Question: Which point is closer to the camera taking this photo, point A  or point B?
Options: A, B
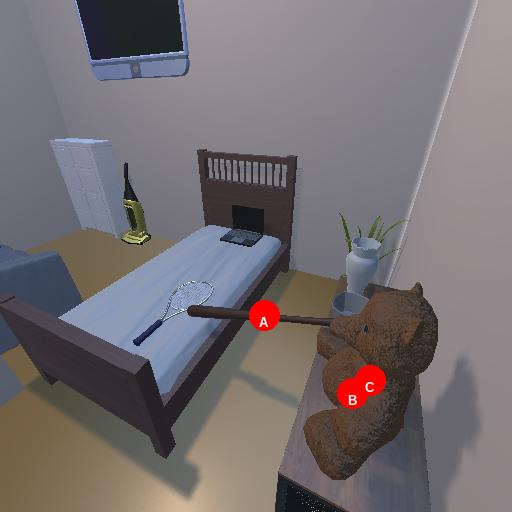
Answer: A